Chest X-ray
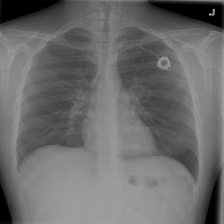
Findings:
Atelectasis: negative
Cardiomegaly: negative
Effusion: negative
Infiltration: negative
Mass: negative
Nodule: negative
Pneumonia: negative
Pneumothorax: negative
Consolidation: negative
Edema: negative
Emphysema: negative
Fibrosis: negative
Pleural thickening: negative
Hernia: negative